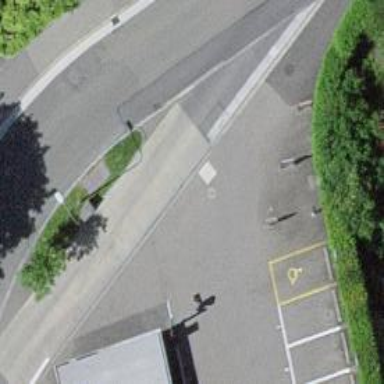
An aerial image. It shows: Bus stop with designated public transport stop position.